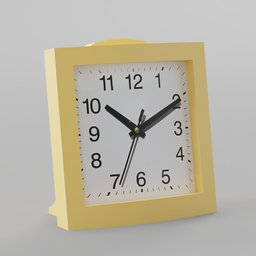
Label: appliances